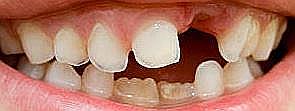
Condition: hypodontia